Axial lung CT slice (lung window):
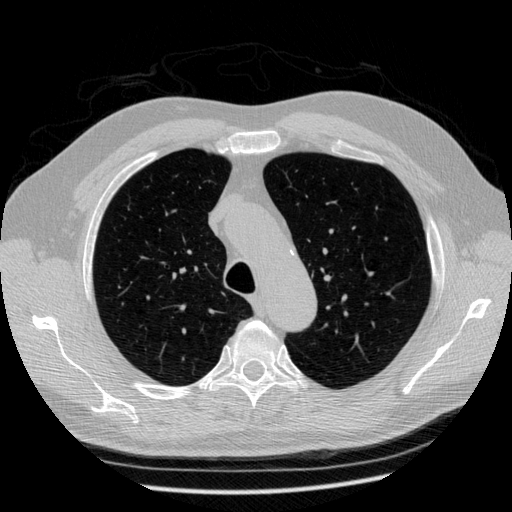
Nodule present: no